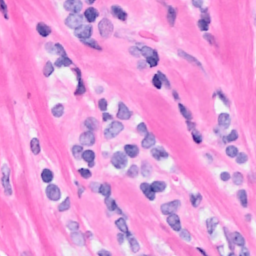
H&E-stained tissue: Breast